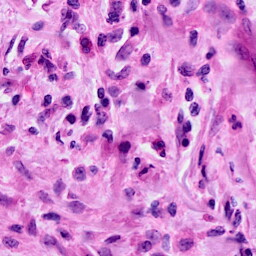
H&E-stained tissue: Cervix